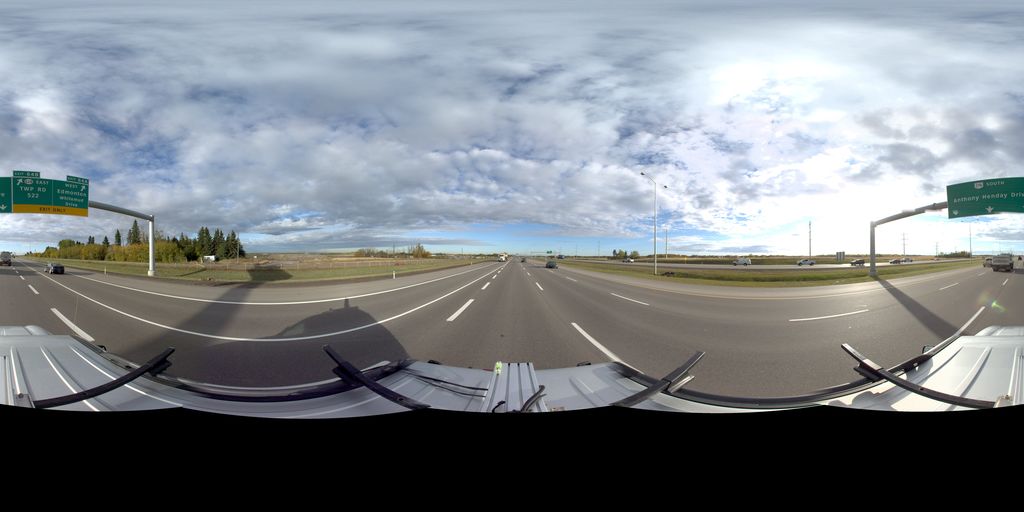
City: edmonton